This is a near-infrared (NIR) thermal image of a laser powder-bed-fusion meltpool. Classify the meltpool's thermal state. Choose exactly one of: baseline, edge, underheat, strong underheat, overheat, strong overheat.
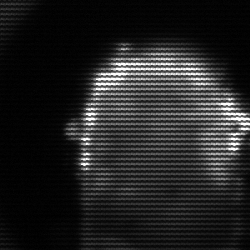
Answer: baseline